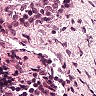
Metastatic tissue present: no